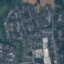
Land use / land cover: Residential